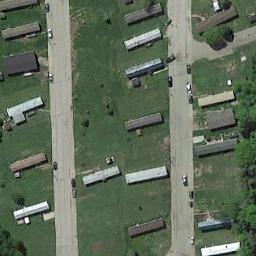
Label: mobile_home_park